Interaction volume radius: 5 \u00c5
Interaction volume height: 10 \u00c5
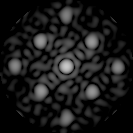
Disorder parameter: 0.1531